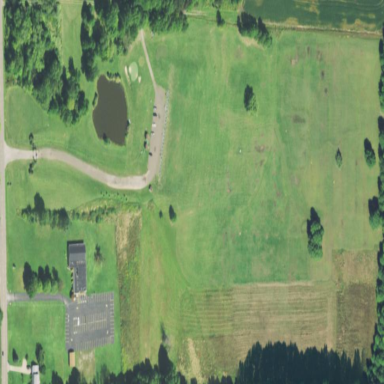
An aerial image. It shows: Golf course.